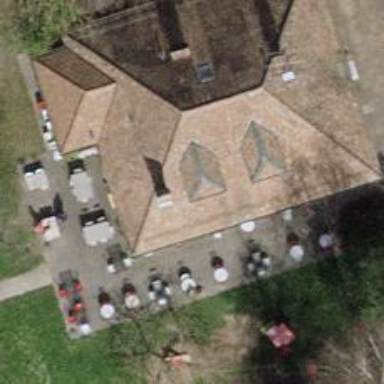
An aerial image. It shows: Restaurant with playground structure.